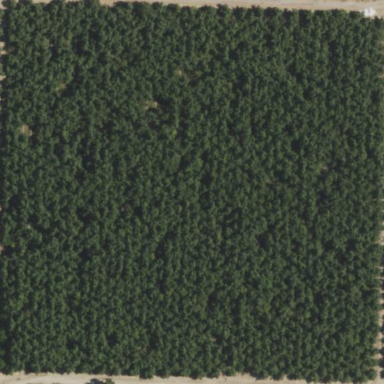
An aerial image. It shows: Orchard.